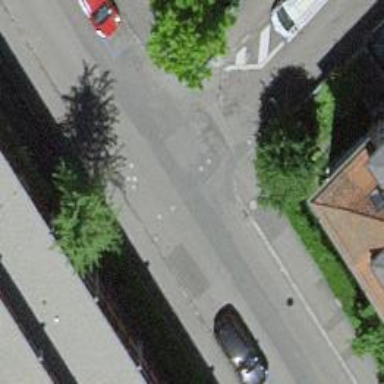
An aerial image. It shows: Kerb barrier.